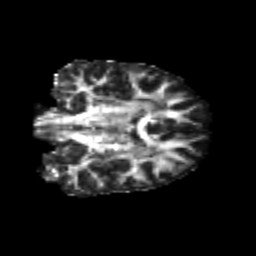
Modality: FA
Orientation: coronal
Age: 23
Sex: female
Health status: healthy
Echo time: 0.074 s